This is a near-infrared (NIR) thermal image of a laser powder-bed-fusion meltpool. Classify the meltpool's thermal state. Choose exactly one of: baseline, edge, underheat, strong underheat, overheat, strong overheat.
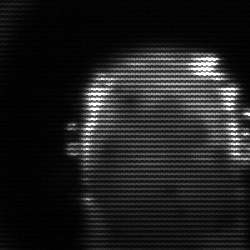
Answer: baseline